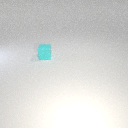
small cyan rubber cube